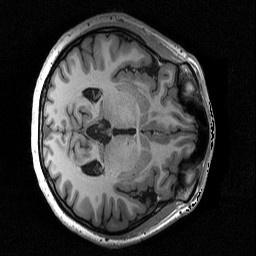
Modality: T1w
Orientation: axial